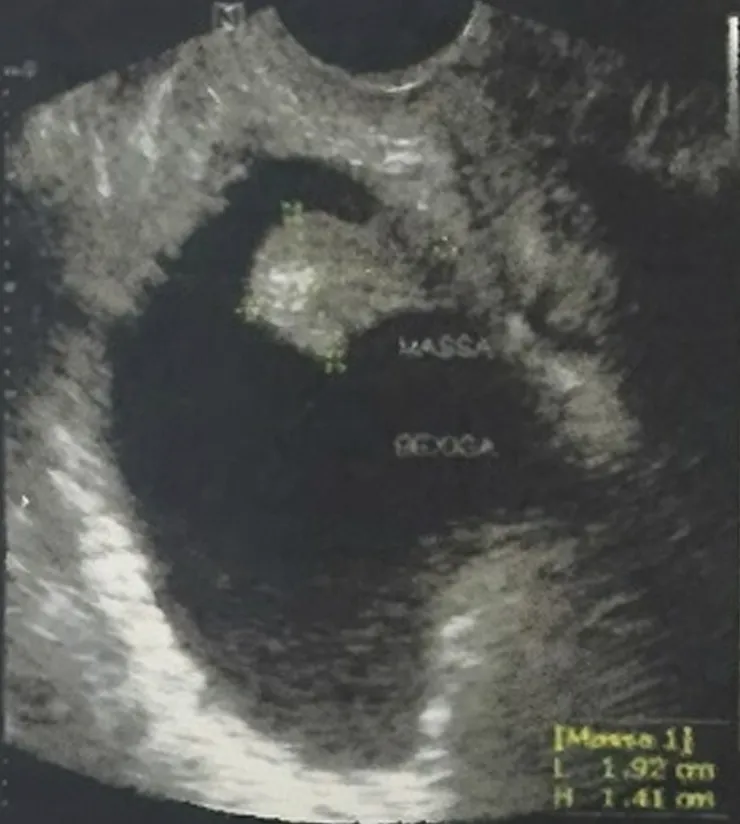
Transvaginal pelvic ultrasonography revealing hyperechogenic nodule.
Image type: radiology (ultrasound)